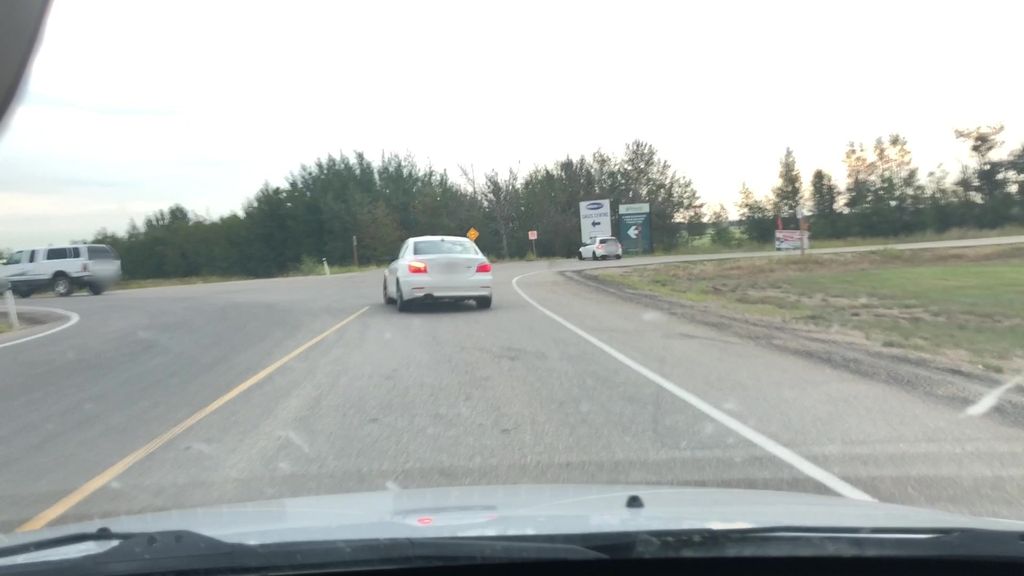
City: edmonton